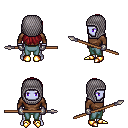
a pixel art fantasy rpg character, male body template, dark elf, purple skin, brown long-sleeve shirt, teal pants, brunette unkempt hairstyle, chain hood, metal gloves, gold boots, spear, four views (front, back, left, right), 2x2 character sprite sheet, small pixel art, hard edges, no anti-aliasing